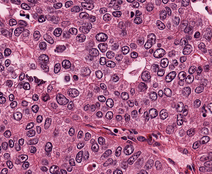
Tumor epithelial tissue: yes
Tumor-associated stroma tissue: yes
Normal tissue: no